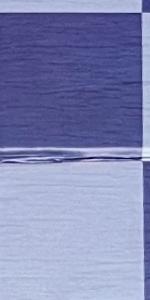
Label: Empty